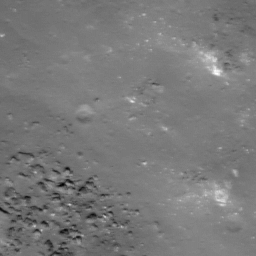
Host type: background_regolith
Lunar coordinates: latitude nan, longitude nan